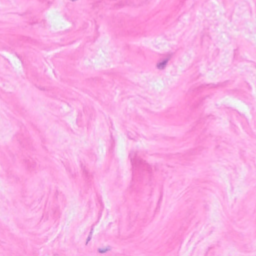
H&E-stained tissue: Breast